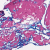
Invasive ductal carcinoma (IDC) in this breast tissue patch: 0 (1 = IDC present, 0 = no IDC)